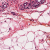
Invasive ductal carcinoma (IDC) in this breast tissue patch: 0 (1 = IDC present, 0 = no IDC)